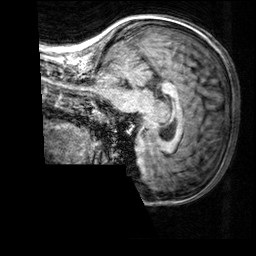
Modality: T1w
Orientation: sagittal
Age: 28
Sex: female
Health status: healthy
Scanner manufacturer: siemens
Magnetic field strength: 3 T
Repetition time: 2.3 s
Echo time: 0.00303 s